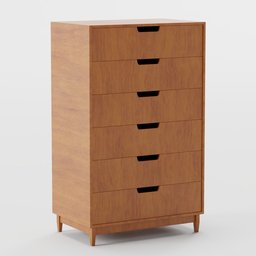
Label: furniture